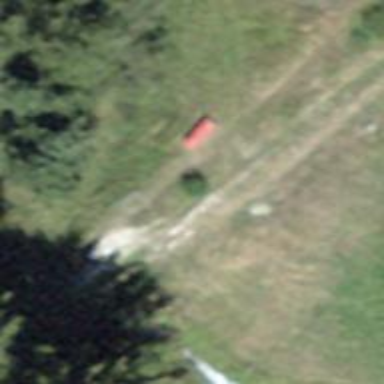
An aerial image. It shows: Bench.